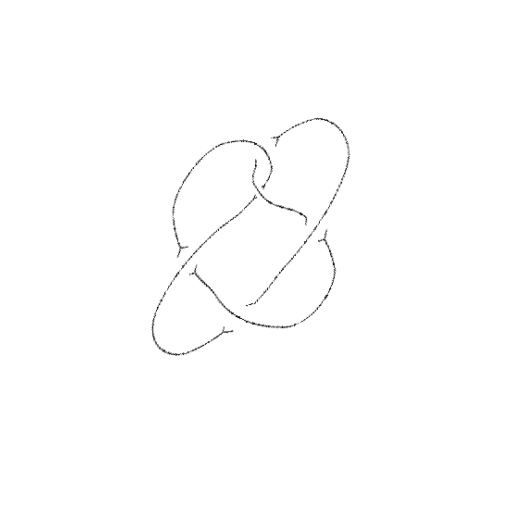
Crossing number: 5